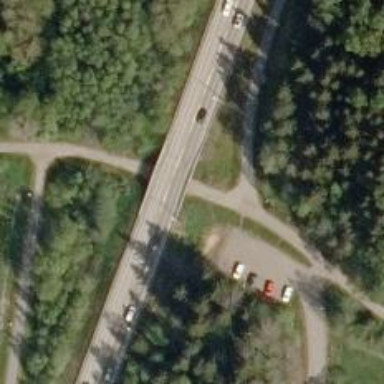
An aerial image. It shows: Asphalt cycleway designed for nordic skiing.